如图，正方形 \(ABCD\) 所在平面外一点 \(P\) 满足 \(PA = PB = PC = PD\)，\(\triangle PAC\) 是边长为 3 的等边三角形，点 \(M\) 是 \(\triangle PAC\) 的重心，过点 \(M\) 作与平面 \(PAC\) 垂直的平面 \(\alpha\)，平面 \(\alpha\) 与截面 \(PAC\) 交线段的长度为 2，则平面 \(\alpha\) 与正四棱锥 \(P - ABCD\) 表面交线所围成的封闭图形的面积可能为 \underline{\ \ \ \ \ \ \ }（填序号）。①2；②\(2\sqrt{3}\)；③\(4\sqrt{3}\)。

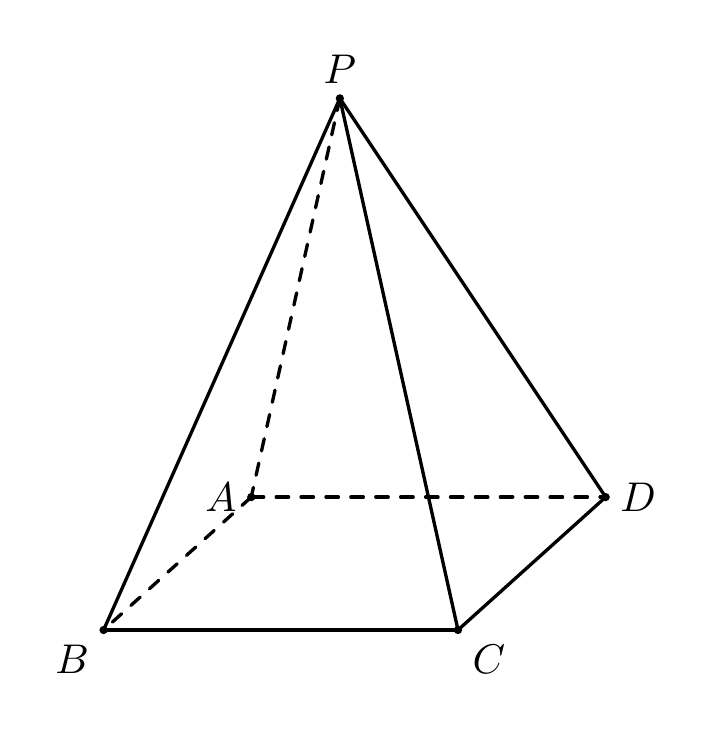
【解答】
\noindent 【答案】①③

\noindent 【分析】设 \(AC \cap BD = O\)，由正四棱锥 \(P - ABCD\) 的性质，易知 \(BO \perp\) 平面 \(PAC\)，过 \(M\) 作 \(MT \parallel BO\) 分别交棱 \(PB\)、\(PD\) 于点 \(T\)、\(L\)，则 \(MT \perp\) 平面 \(PAC\)。由题意，只需所作的平面 \(\alpha\) 是包含 \(TL\) 且与截面 \(PAC\) 交线段的长度为 2 即可，数形结合，作出截面即可得到答案。

\noindent 【详解】设 \(AC \cap BD = O\)，显然 \(P - ABCD\) 为正四棱锥，易知平面 \(PAC \perp\) 平面 \(ABCD\)，又 \(BO \perp AC\)，平面 \(PAC \cap\) 平面 \(ABCD = AC\)，\(BO \subset\) 平面 \(ABCD\)，所以 \(BO \perp\) 平面 \(PAC\)。过 \(M\) 作 \(MT \parallel BO\) 分别交棱 \(PB\)、\(PD\) 于点 \(T\)、\(L\)，则 \(MT \perp\) 平面 \(PAC\)。由题意，只需所作的平面 \(\alpha\) 是包含 \(TL\) 且与截面 \(PAC\) 交线段的长度为 2 即可，又 \(\triangle PAC\) 是边长为 3 的等边三角形，点 \(M\) 是 \(\triangle PAC\) 的重心，过 \(M\) 作 \(MQ \parallel AC\) 分别交棱 \(PA\)、\(PC\) 于点 \(E\)、\(Q\)，所以 \(\frac{EQ}{AC} = \frac{PM}{PO} = \frac{2}{3}\)，即 \(\frac{EQ}{3} = \frac{2}{3}\)，所以 \(EQ = 2\)。

\noindent 如图 1，则平面 \(ETQFL\) 为满足题意的平面 \(\alpha\)，显然四边形 \(ETQFL\) 为正方形，对角线 \(TL = QE = 2\)，
\noindent 所以四边形 \(ETQFL\) 的面积为 \(S_{ETQFL} = \frac{1}{2} \times 2^2 = 2\)。① 正确；

\noindent 如图 2，过 \(T\) 作 \(LH \parallel QF\)，易知平面 \(GLQHT\) 为满足题意的平面 \(\alpha\)，
\noindent 且 \(GLQHT\) 为两个全等的直角梯形，易知 \(T\)、\(H\) 分别为 \(GE\)、\(EF\) 的中点，所以 \(HT = \frac{1}{2}GF = 1\)，
\noindent 所以五边形 \(GLQHT\) 的面积 \(S = 2S_{直角梯形GHTF} = 2 \times \frac{TH + GF}{2} \times FH = 2 \times \frac{1 + 2}{2} \times 1 = 3\)，
\noindent 故③ 正确。当 \(GF \parallel PA\) 与 \(GF \parallel PC\) 是完全相同的，所以，综上①③。

\noindent 故答案为：①③

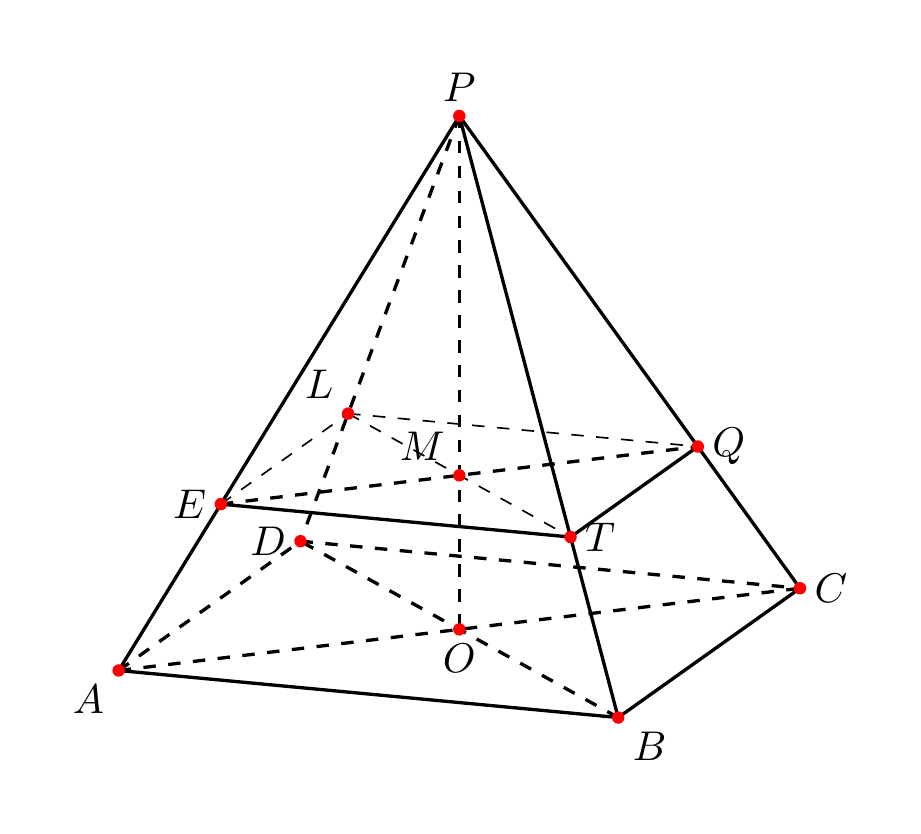
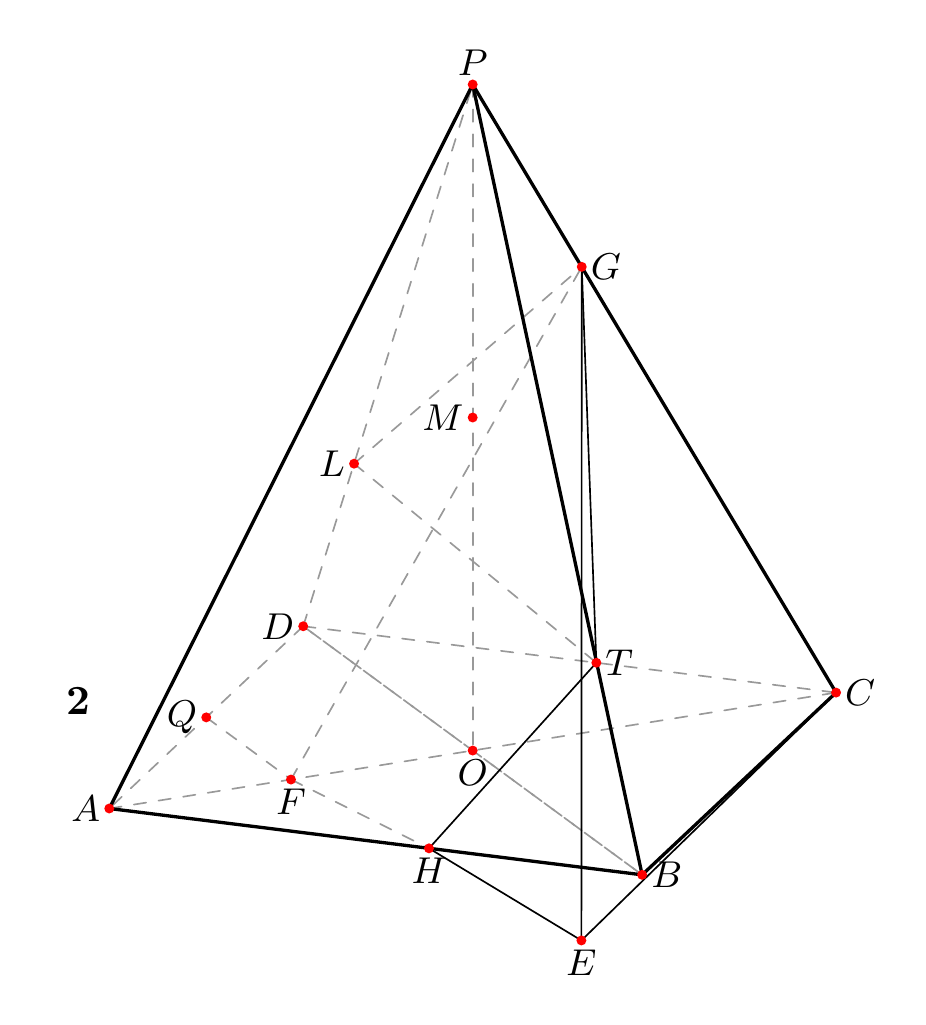